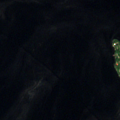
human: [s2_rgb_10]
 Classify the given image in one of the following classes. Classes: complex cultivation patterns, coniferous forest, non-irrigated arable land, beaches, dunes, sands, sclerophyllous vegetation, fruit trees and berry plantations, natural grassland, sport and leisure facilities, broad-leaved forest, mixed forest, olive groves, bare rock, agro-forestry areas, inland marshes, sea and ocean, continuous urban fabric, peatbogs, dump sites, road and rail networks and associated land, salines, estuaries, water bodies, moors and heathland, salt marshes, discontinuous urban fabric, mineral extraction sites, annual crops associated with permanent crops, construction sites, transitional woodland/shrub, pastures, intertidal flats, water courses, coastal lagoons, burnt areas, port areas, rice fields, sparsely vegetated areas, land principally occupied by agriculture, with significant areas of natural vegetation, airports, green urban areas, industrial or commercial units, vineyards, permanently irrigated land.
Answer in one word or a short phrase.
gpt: mixed forest, water bodies